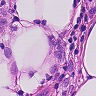
Metastatic tissue present: yes